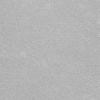
Atmospheric dust classification: dusty